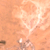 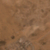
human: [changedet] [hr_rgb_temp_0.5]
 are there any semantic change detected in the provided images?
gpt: There is no difference.